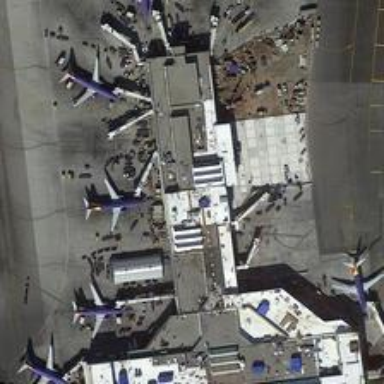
The airplanes around the terminal building have beautiful, purple bodies .